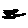
Label: zigzag